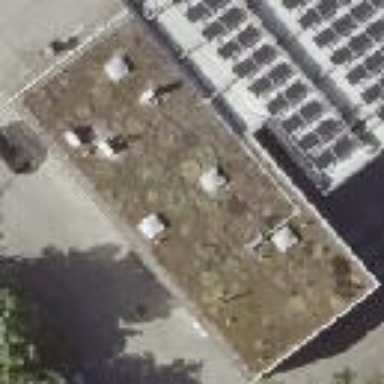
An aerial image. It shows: Flat roof retail building.